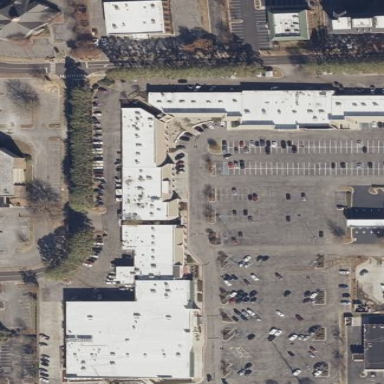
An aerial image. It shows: Flat-roofed commercial building.